Field crop: tomato
Growth stage: 1
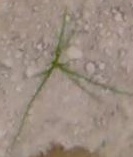
Species: cyperus